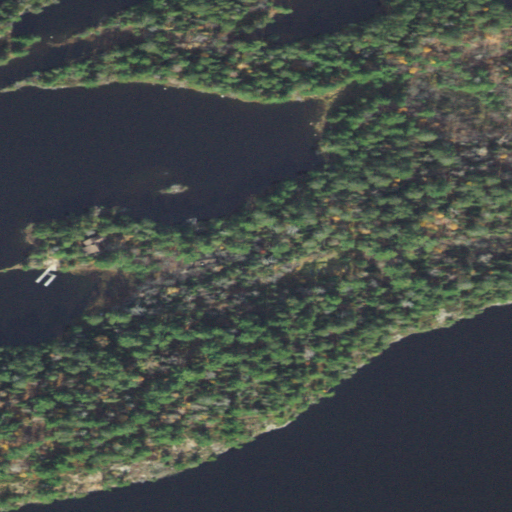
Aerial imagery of island in Minnesota named Red Sucker Island containing open water, evergreen forest, woody wetlands, mixed forest, herbaceous wetlands, and grassland